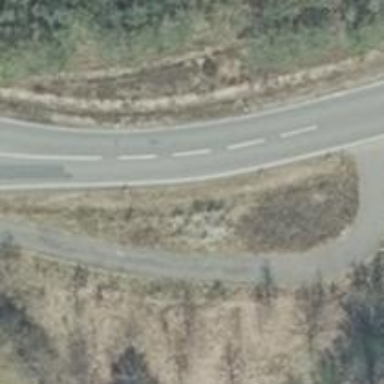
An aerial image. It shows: Secondary road with asphalt surface.